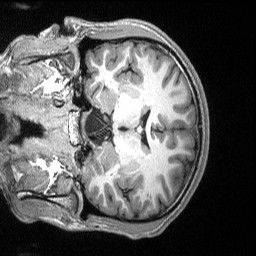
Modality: T1w
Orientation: coronal
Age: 15
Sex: male